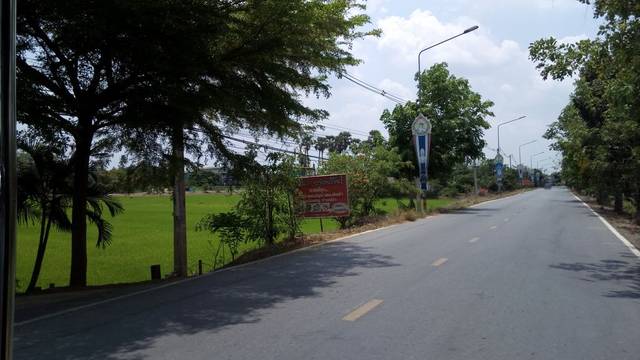
Region: Thailand
Coordinates: 14.097, 100.533